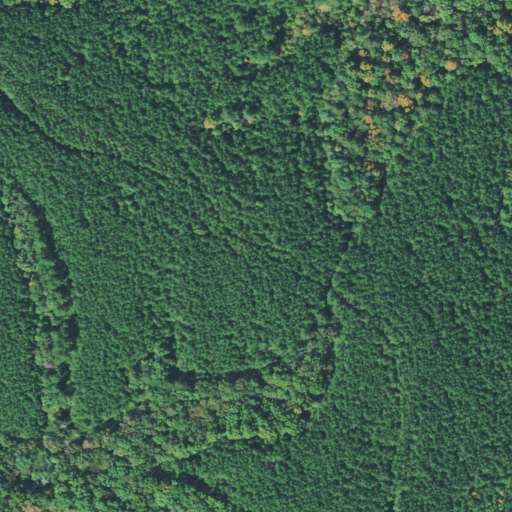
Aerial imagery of ridge(s) in Tennessee named Russell Ridge containing evergreen forest, deciduous forest, and mixed forest